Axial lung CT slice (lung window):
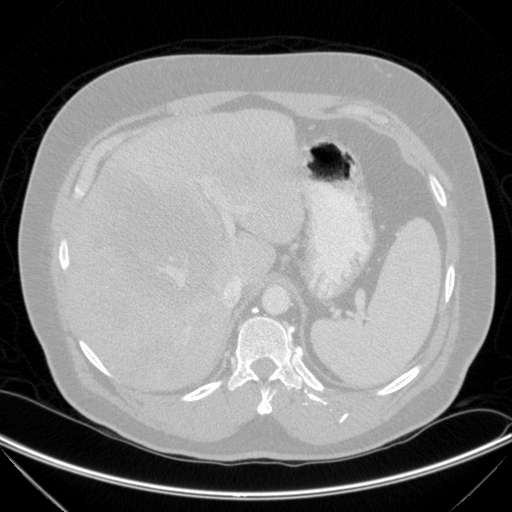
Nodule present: no